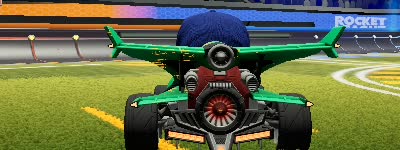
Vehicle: aftershock